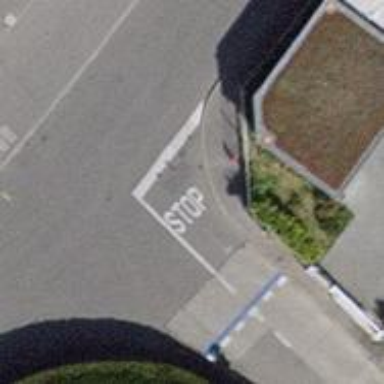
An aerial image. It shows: Zebra crossing for pedestrians.